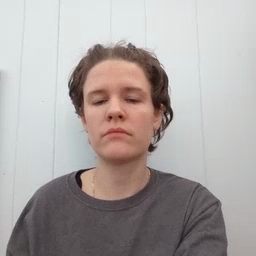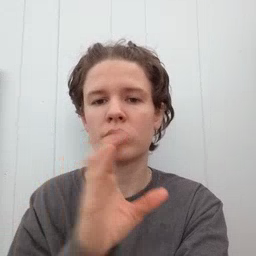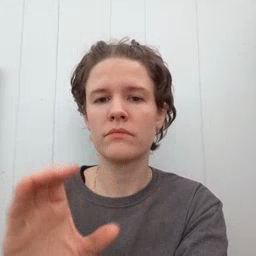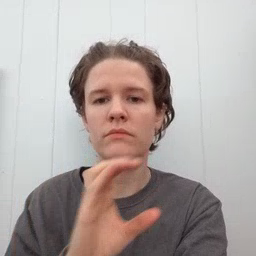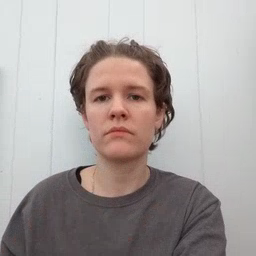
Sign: chocolate